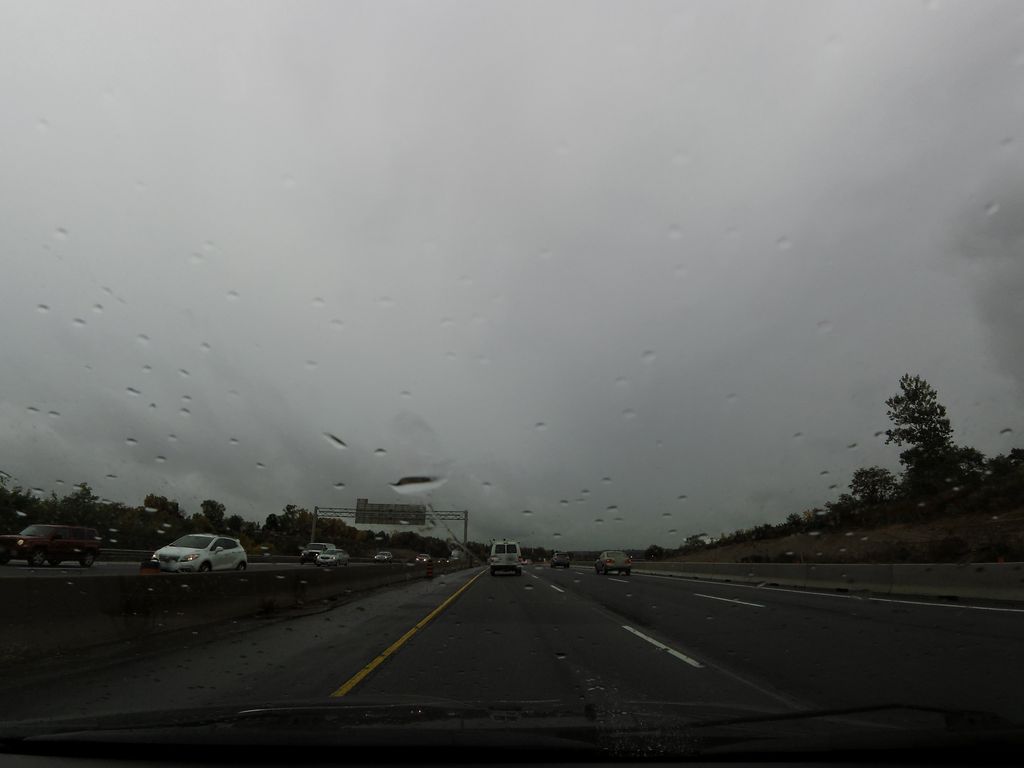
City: kitchener-waterloo